Question: My goal is to have an onclick function send a post request to delete an HTML li off the page. The post request uses a mongoose function to delete the data then I want the page to be reloaded so the user sees the new page without the item they deleted. The deletion works fine however I have to refresh the page to see it be deleted. There isn't any error messages.
garage.jade
'''
doctype html
html(lang='en')
head
script
include ../Scripts/garage_scripts.js
body
h1 Welcome to The Garage
h2= title
ul
- for (let i=0; i<list_o_cars.length; i++)
li(onclick='delete_car(this)', id="cars")= list_o_cars[i]
'''
garage_scripts.js
'''
function delete_car(target) {
const data = {
car: target.innerHTML,
};
const url = "http://localhost:3000/car_module/delete";
let request_param = {
method: "POST",
headers: {
"Content-Type": "application/json",
Accept: "application/json",
},
body: JSON.stringify(data),
};
fetch(url, request_param);
}
'''
controller.js
'''
exports.delete = function (req, res, next) {
res.send("hi")
[enter image description here][1]//this would be a render but I am just testing to see if it will reload or redirect to a new page
'''
this is the image of the request preview
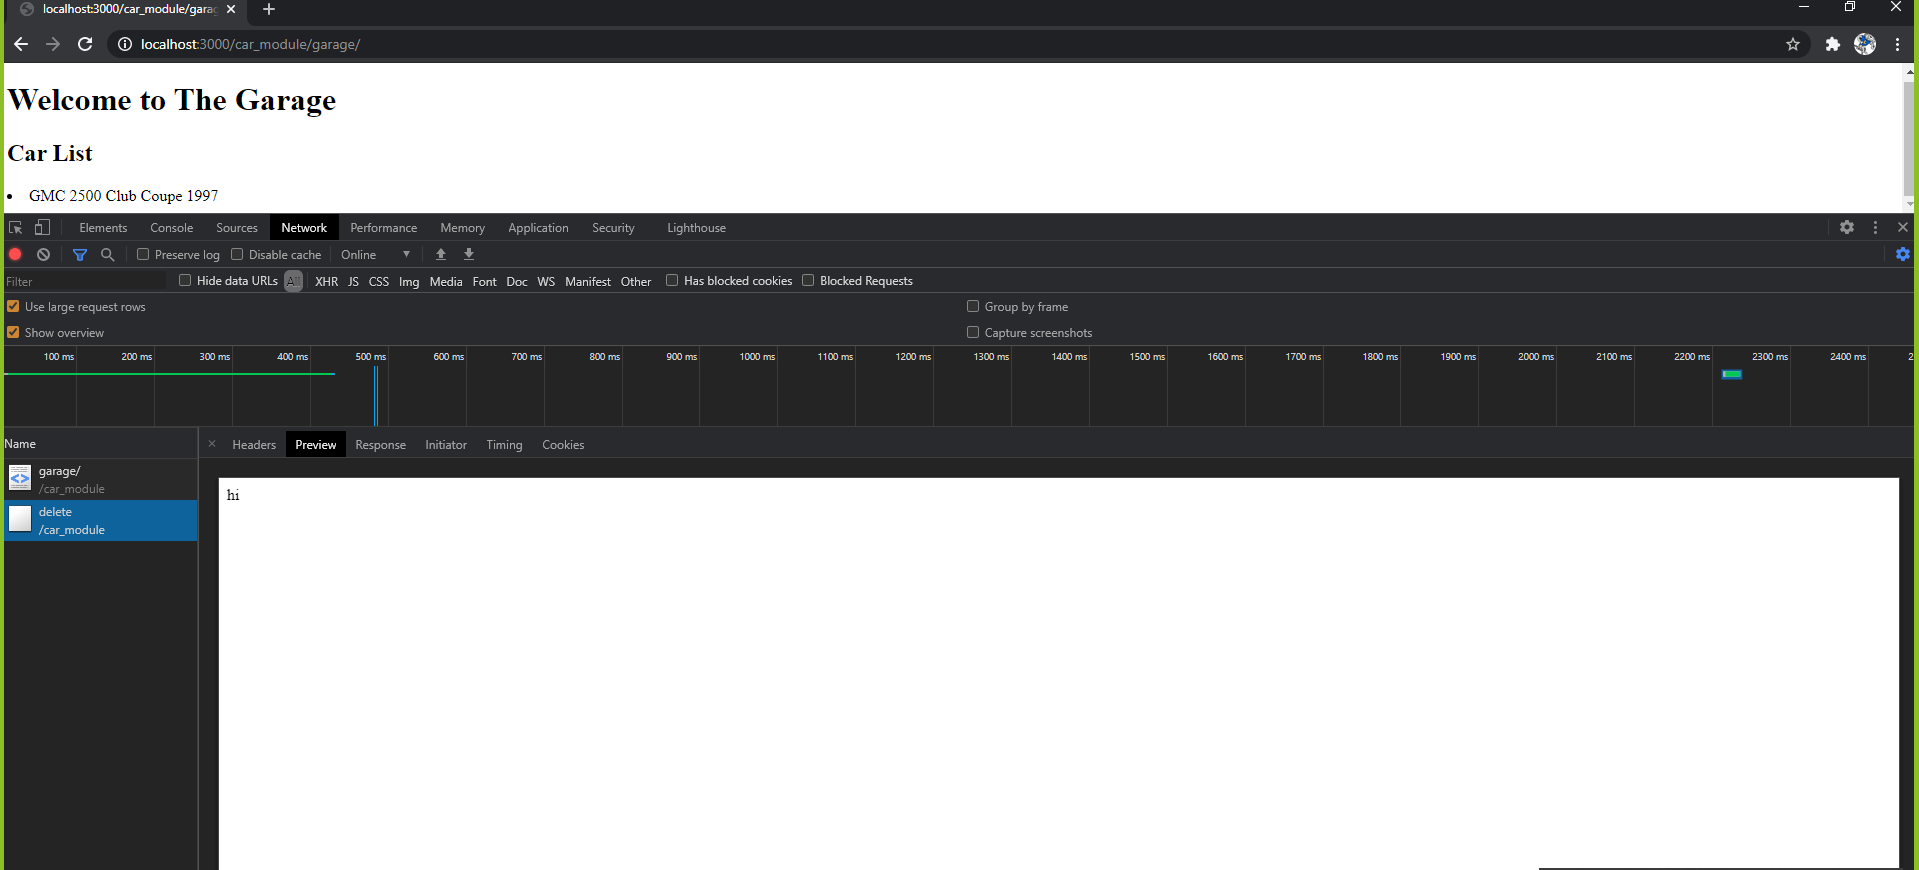
Answer: Since fetch returns a promise, you can resolve it with .then() and reload the page.
'''
fetch(url, request_param).then(function(res) {
window.location.reload();
}).catch(function(error) {
console.log(error);
});
'''